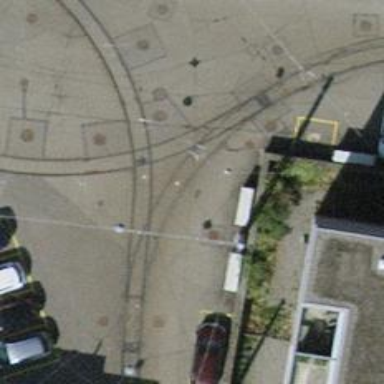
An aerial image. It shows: Tram level crossing on the railway.